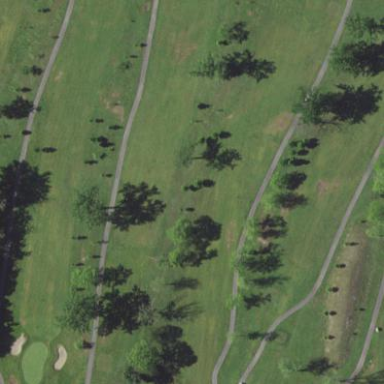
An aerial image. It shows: Well-maintained grassy golf fairway for the sport of golf.